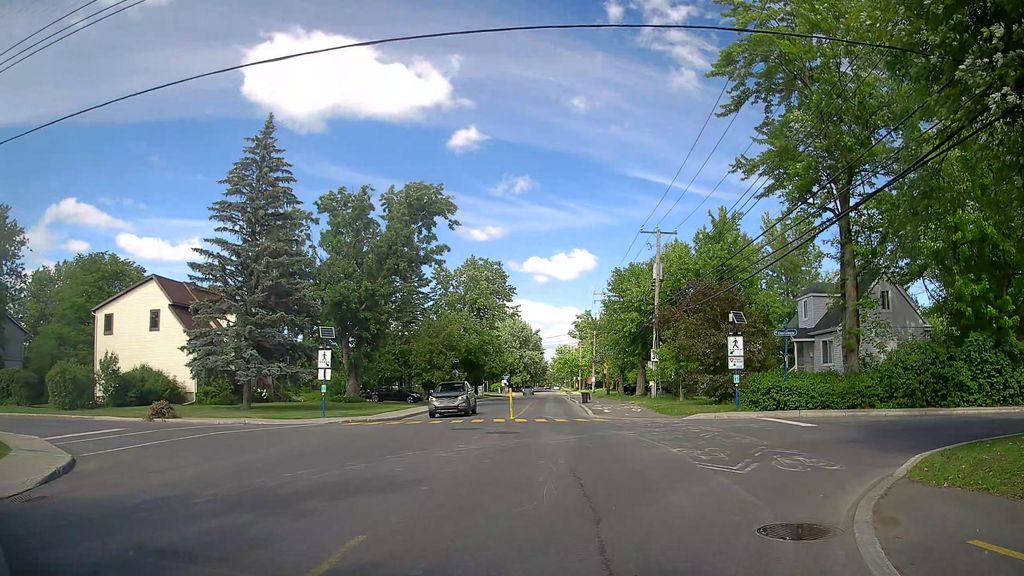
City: montreal